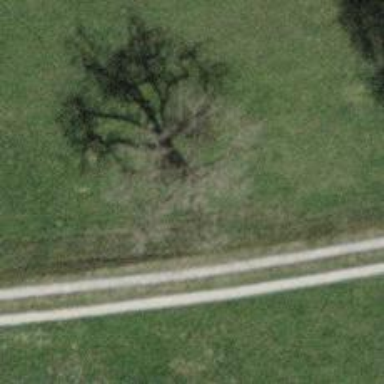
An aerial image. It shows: Single tag "natural: tree."